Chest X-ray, AP view. Patient: 73 years old, sex F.
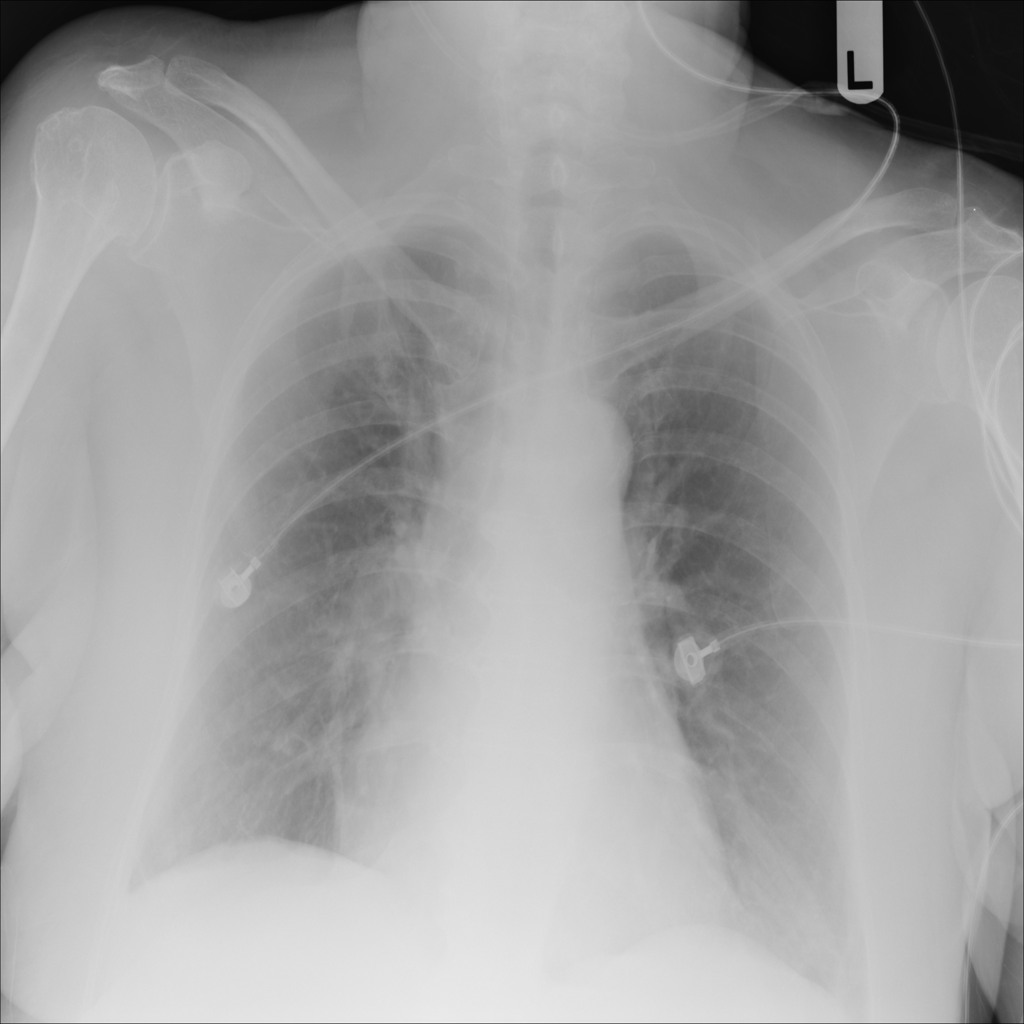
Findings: No Finding